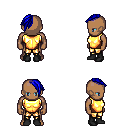
a pixel art fantasy rpg character, male body template, human, dark skin, gold chest armor, gold greaves, blue long mohawk hairstyle, black shoes, four views (front, back, left, right), 2x2 character sprite sheet, small pixel art, hard edges, no anti-aliasing